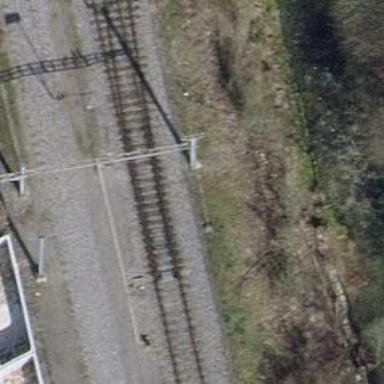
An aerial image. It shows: Railway switch.